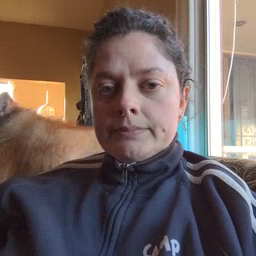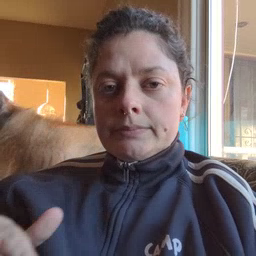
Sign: shower